【题型】解答题　【知识点】立体几何　【难度】medium
如图所示，在正方体 \(ABCD-A_1B_1C_1D_1\) 中，\(E\)，\(F\)，\(G\)，\(H\) 分别是 \(BC\)，\(CC_1\)，\(C_1D_1\)，\(A_1A\) 的中点. 求证：

（1）\(BF \parallel HD_1\)；

（2）\(EG \parallel\) 平面 \(BB_1D_1D\)；

（3）平面 \(BDF \parallel\) 平面 \(B_1D_1H\).
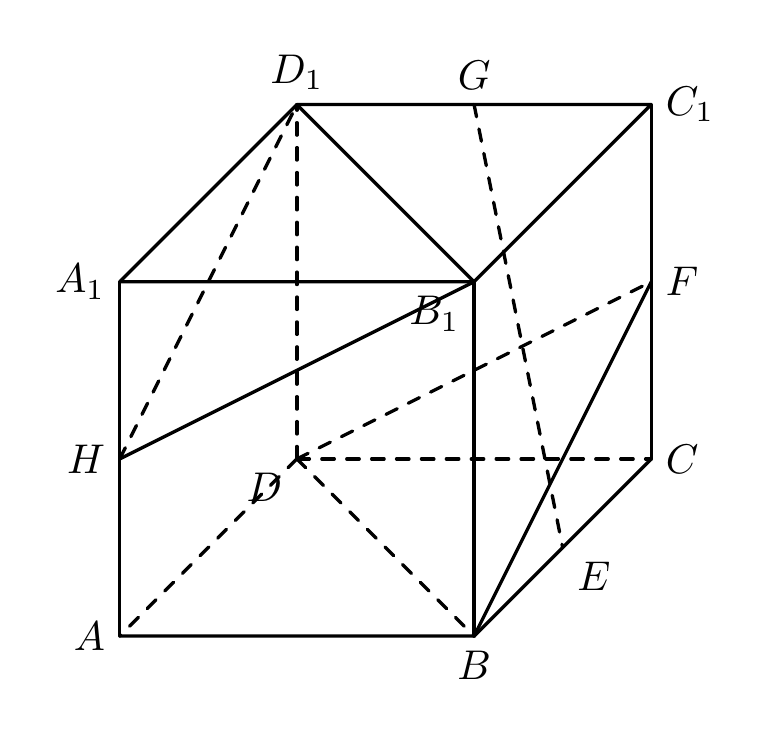
【解答】
\textbf{【证明】}
（1）如图所示，取 \(DD_1\) 的中点 \(M\)，连接 \(AM\)，\(FM\)，

\(\because F\)，\(M\) 分别是 \(CC_1\)，\(DD_1\) 的中点，

\(\therefore FM \parallel CD\) 且 \(FM = CD\)，

又 \(AB \parallel CD\) 且 \(AB = CD\)，

\(\therefore AB \parallel FM\) 且 \(AB = FM\)，

则四边形 \(ABFM\) 为平行四边形，\(\therefore BF \parallel AM\).

\(\because H\)，\(M\) 分别是 \(AA_1\)，\(DD_1\) 的中点，

\(\therefore AH \parallel MD_1\) 且 \(AH = MD_1\)，

则四边形 \(AMD_1H\) 为平行四边形，

\(\therefore AM \parallel HD_1\)，故 \(BF \parallel HD_1\).

\vspace{0.5em}
（2）连接 \(AC\)，交 \(BD\) 于点 \(O\)，则 \(O\) 是 \(BD\) 的中点，连接 \(OE\)，\(OD_1\)，

\(\because O\)，\(E\) 分别是 \(BD\)，\(BC\) 的中点，

\(\therefore OE \parallel CD\) 且 \(OE = \frac{1}{2}CD\).

\(\because G\) 是 \(C_1D_1\) 的中点，

\(\therefore D_1G \parallel CD\) 且 \(D_1G = \frac{1}{2}CD\)，

\(\therefore D_1G \parallel OE\) 且 \(D_1G = OE\)，

则四边形 \(D_1GEO\) 为平行四边形，

\(\therefore EG \parallel OD_1\).

又 \(OD_1 \subset\) 平面 \(BB_1D_1D\)，\(EG \not\subset\) 平面 \(BB_1D_1D\)，

\(\therefore EG \parallel\) 平面 \(BB_1D_1D\).

\vspace{0.5em}
（3）由（1）知 \(BF \parallel HD_1\)，\(\because HD_1 \subset\) 平面 \(B_1D_1H\)，\(BF \not\subset\) 平面 \(B_1D_1H\)，\(\therefore BF \parallel\) 平面 \(B_1D_1H\).

由正方体的性质得 \(BB_1 \parallel DD_1\) 且 \(BB_1 = DD_1\)，则四边形 \(BB_1D_1D\) 为平行四边形，

\(\therefore BD \parallel B_1D_1\)，又 \(B_1D_1 \subset\) 平面 \(B_1D_1H\)，\(BD \not\subset\) 平面 \(B_1D_1H\)，

\(\therefore BD \parallel\) 平面 \(B_1D_1H\).

又 \(BF \cap BD = B\)，\(BF \subset\) 平面 \(BDF\)，\(BD \subset\) 平面 \(BDF\)，

\(\therefore\) 平面 \(BDF \parallel\) 平面 \(B_1D_1H\).
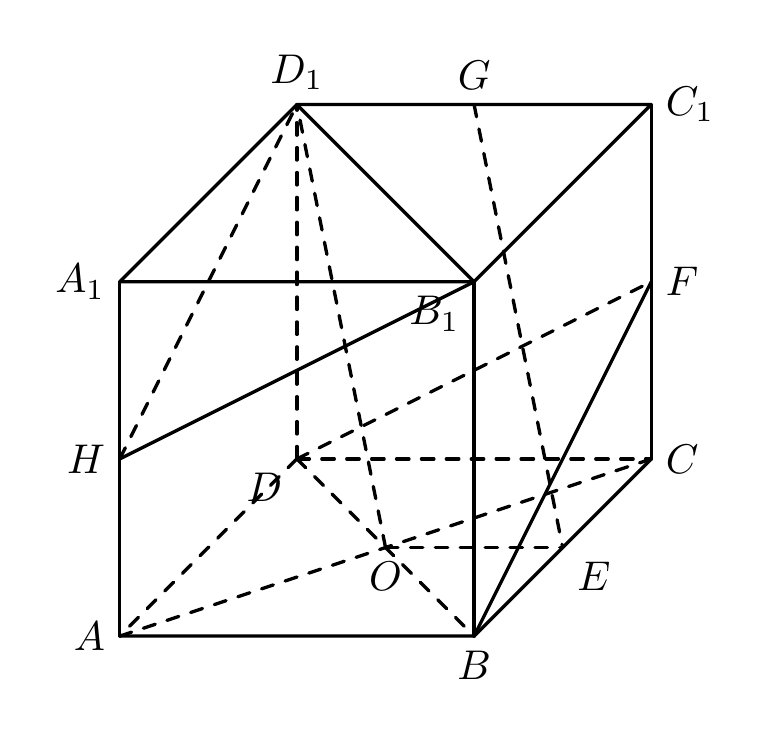